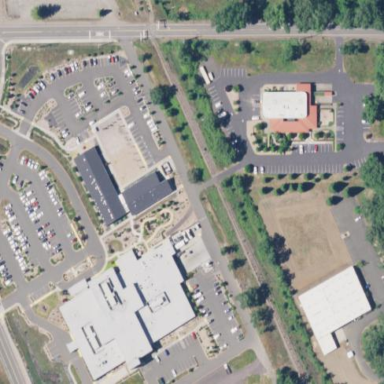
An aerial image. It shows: Hospital providing healthcare services.